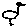
Label: bird